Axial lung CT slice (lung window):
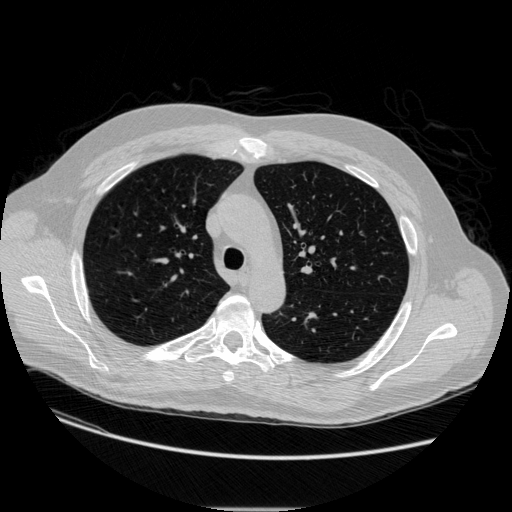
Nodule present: no